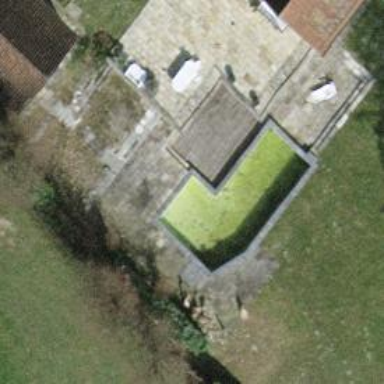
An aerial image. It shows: Swimming pool located in leisure land.